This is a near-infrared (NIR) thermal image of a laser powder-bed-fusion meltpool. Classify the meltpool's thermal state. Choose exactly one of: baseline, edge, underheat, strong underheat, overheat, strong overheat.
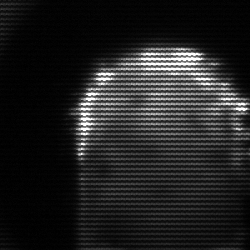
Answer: baseline